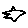
Label: star